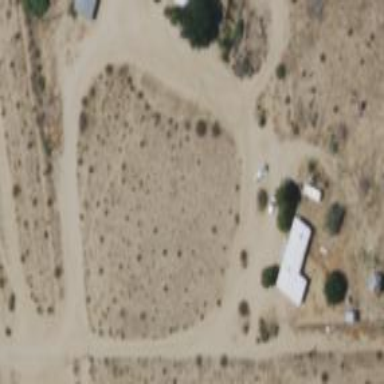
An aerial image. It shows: Unpaved driveway that serves as service road.